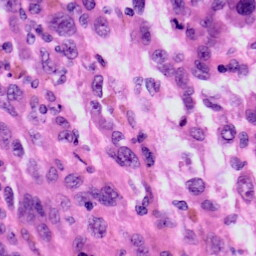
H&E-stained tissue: Skin